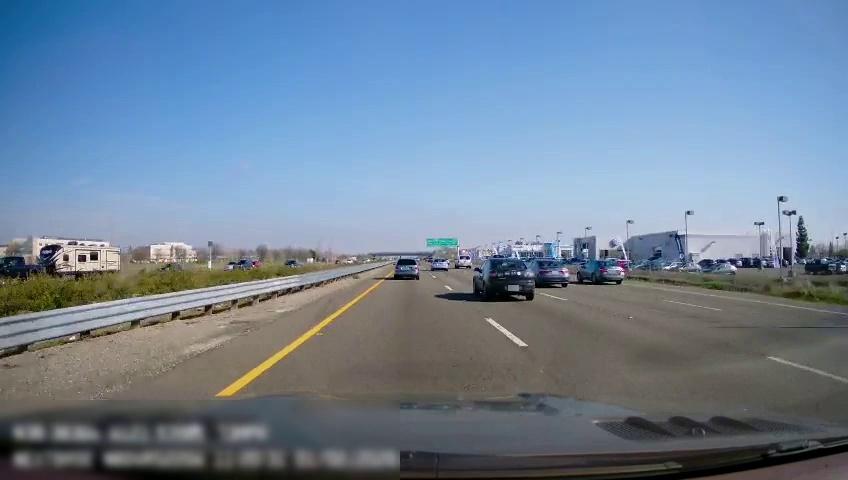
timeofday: Day
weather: Sunny
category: Drivable Space
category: Vehicles | Car
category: Vehicles | Car
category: Vehicles | Car
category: Vehicles | Truck
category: Vehicles | SUV
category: Vehicles | Car
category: Vehicles | Car
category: Vehicles | SUV
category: Vehicles | Car
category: Vehicles | Car
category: Vehicles | Car
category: Vehicles | Car
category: Vehicles | SUV
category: Lanes | Current Lane
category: Lanes | Current Lane
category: Lanes | Alternate Lane
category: Lanes | Alternate Lane
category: Lanes | Alternate Lane
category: Traffic | Signs